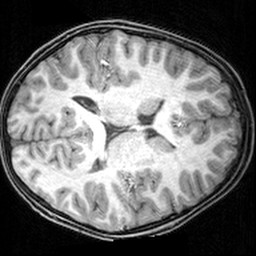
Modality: T1w
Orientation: axial
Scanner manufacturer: siemens
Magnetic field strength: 3 T
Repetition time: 1.9 s
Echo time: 0.00397 s